Question: Currently I try to build up a like counter for my web page.
Below you can see the click counter. It's fully working. Sadly (but for sure) just for the current session... Is there any possibility to store the value forever?
One last thing! On the website is more than one picture to like. So I have no Idea how to store the values using cookies or localstorage.
Maybe you have another Idea? Maybe no JS?
'''
var currentValue = 0,
count = $('.count');
$(document).ready(function() {
count.each(function(i) {
$(this).addClass('' + (i += 1));
});
});
$('.heart').on('click', function(e) {
var clickElement = $(this).find('.count');
clickElement.html(parseInt(clickElement.html(), 10) + 1);
});
'''
'''
<p>Click on the Number to increase it by 1</p>
<a class="heart">
<span class="icon"></span>
<span class="count">0</span>
</a>
<script src="https://ajax.googleapis.com/ajax/libs/jquery/1.11.1/jquery.min.js"></script>
'''
Here's how it looks like on the page:

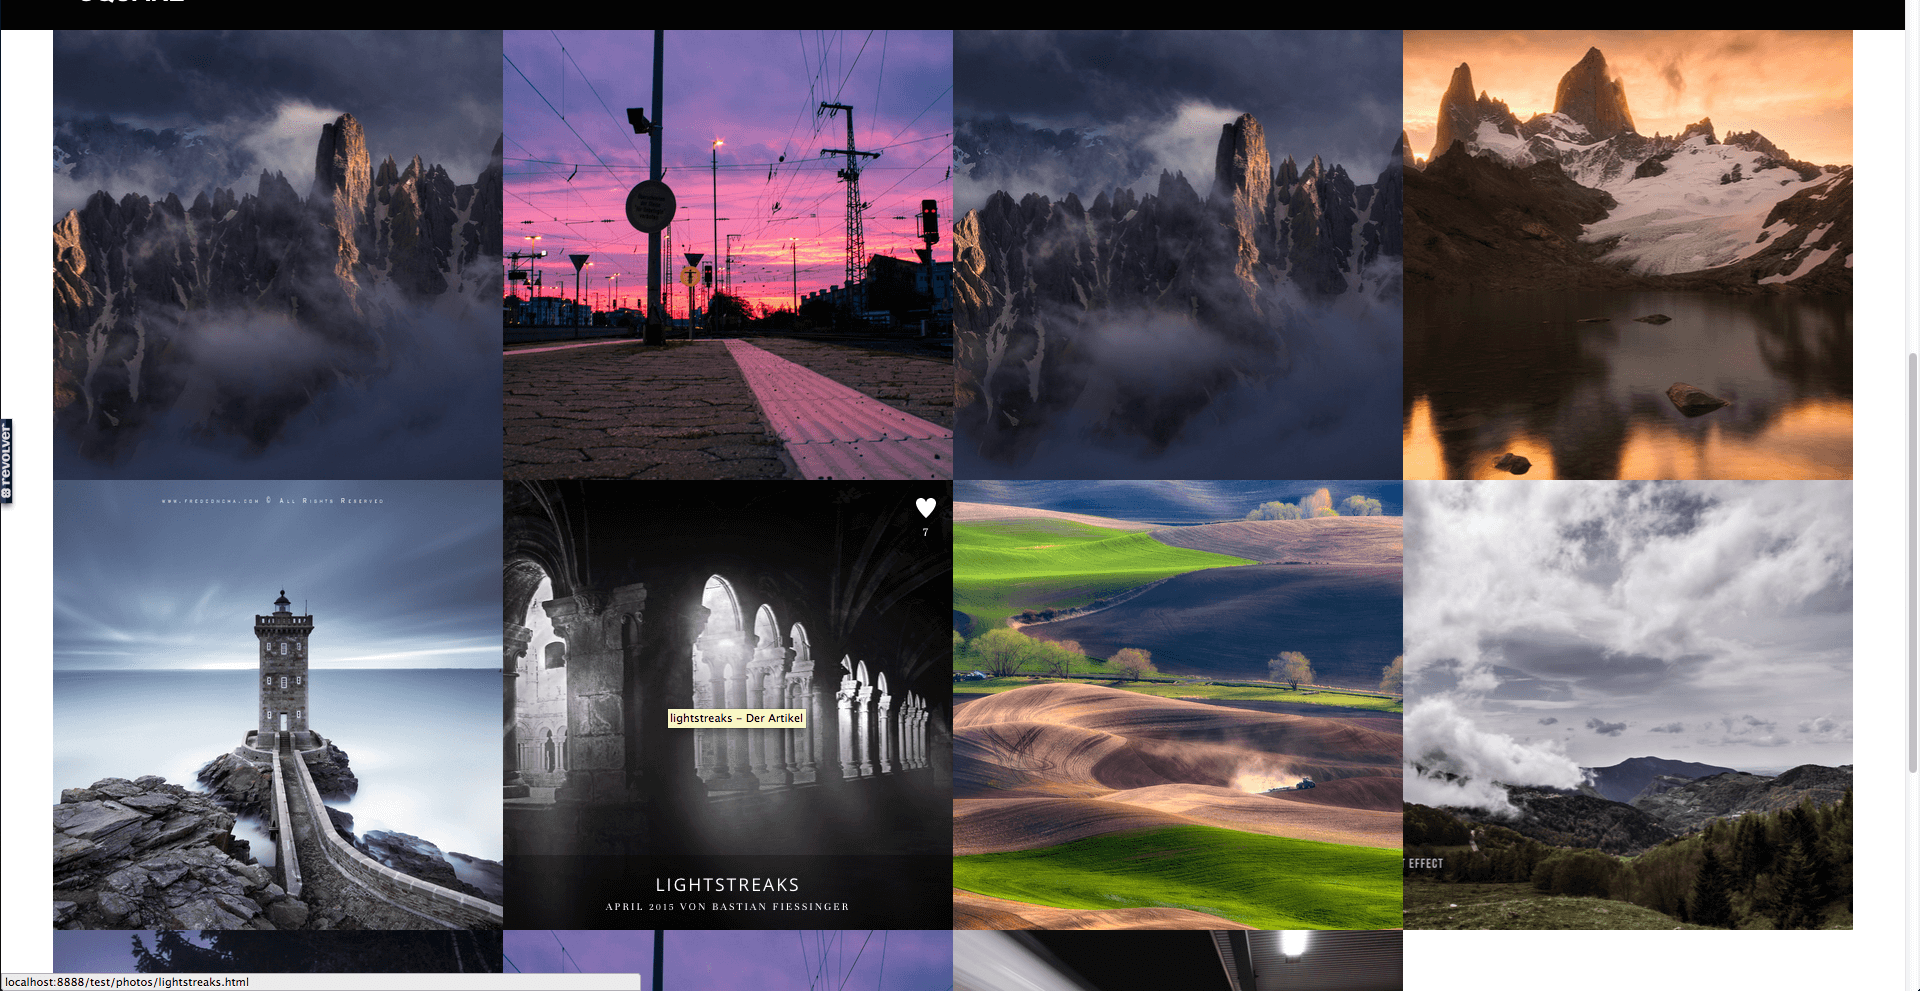
Answer: What you should do is to store them in a Database.
You should send the id and the current count of the item to the server, check the current count and existence of the item by querying database, and if validated, save them to the database (update or insert, depending on your DB Scheme).
It is enormously important to check the values' correctness before saving them into the database. Therefore it is reliable to check current click-count through sending the item's current click-count in a '$_POST' value. What you indeed should do is to just send the item's id through '$_POST' and then see if the item exists, if it exists, write the following query to increment the click count just one value:
'''
UPDATE item_table SET (click_counter = click_counter+1) WHERE item_id = ?
'''
This has several features:
- - -
The above method and explanation apply if you have click_counter as a column of your item_table and you just update it. But I have a recommendation for you (of course if you have not implemented this)
Make a table named, for instance, item_counts and then three columns such as id, item_id, date_created. You may add many other columns such as user_ip, user_id(if authenticated) etc.
Then by each visit, you just add a record to your table. This has several features over the previous solution:
- It is compatible with Database Atomicity rule.- You can have analytics on it later.
You get the click_counts by query the datatabase:
'''
SELECT COUNT(id) FROM item_counts WHERE item_id = ?
'''
The disadvantage with this solution is that you have to have an extra query for getting the click_counts of an item when rendering the page.
It of course takes more space on the server, but it is worth if your project is not a small-one. However I personally never try to kill good practices for a project's scale, if that practice is easily accessible.
You can send an ajax request:
'''
var already_clicked = [];
$('.heart').on('click', function(e) {
var clickElement = $(this).find('.count');
var itemId = $(this).attr("data-id");
// changes to current view in the page
clickElement.html(parseInt(clickElement.html(), 10) + 1);
// send an ajax request
$.ajax({
url : "server.php",
data : { count : parseInt(clickElement.html(), 10),
id : },
type : "POST",
success : function(data){
// do something in the success
}
});
});
'''
Now your PHP script should look like this
'''
// using MySQLi extension
$db = new mysqli("localhost", "usr", "pass", "db");
if( isset($_POST["count"]) && isset($_POST["id"]) )
{
if (check_if_the_count_is_ok($_POST["count"], $_POST["id"]))
{
$new_count = $_POST["count"] + 1;
$stmt = $db->prepare("INSERT INTO counts (count, id) VALUES(?, ?)");
$stmt->bind_param("ii", $new_count, $_POST["id"]);
$stmt->execute();
echo json_encode([ "result" : true ]);
}
else
{
echo json_encode([ "result" : false]);
}
}
function check_if_the_count_is_ok($item_count, $item_id)
{
// write a select query to see if the count is true
}
'''
Note: I have assumed your clicked item contains an attribute named "data-id" which holds the id of the item to be saved to the DB.